Interaction volume radius: 10 \u00c5
Interaction volume height: 10 \u00c5
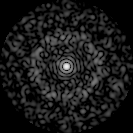
Disorder parameter: 0.7877